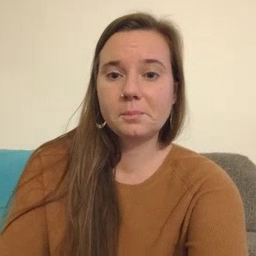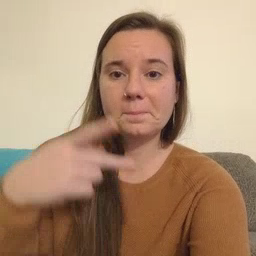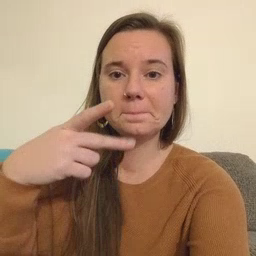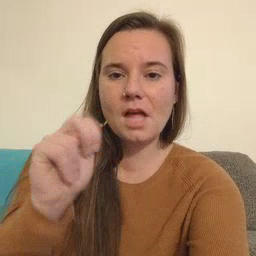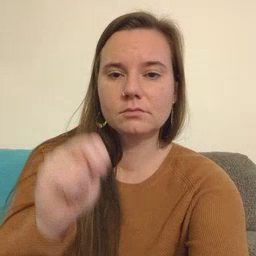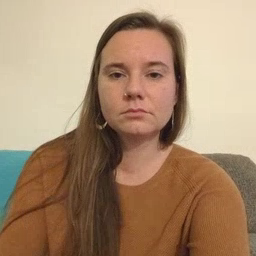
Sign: pen